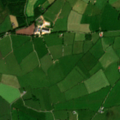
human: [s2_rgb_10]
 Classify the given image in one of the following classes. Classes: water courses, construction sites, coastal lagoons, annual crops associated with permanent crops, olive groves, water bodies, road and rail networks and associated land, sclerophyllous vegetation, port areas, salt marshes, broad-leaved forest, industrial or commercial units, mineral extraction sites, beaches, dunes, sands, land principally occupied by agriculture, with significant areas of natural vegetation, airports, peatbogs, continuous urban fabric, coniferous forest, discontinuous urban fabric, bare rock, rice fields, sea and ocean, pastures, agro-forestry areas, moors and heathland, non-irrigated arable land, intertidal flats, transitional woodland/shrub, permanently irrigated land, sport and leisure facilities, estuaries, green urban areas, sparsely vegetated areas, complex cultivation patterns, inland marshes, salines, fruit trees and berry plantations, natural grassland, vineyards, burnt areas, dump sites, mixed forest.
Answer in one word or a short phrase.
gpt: pastures, coniferous forest